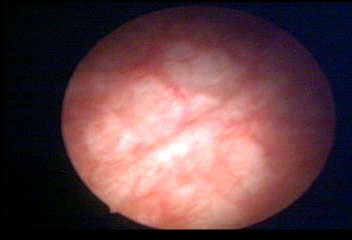
Modality: WLC
Class: Normal mucosa
Bladder cancer association: No